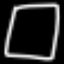
Label: square